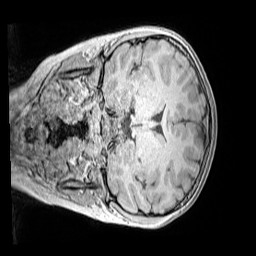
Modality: MP2RAGE
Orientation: coronal
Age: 9
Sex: female
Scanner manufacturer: siemens
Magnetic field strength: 3 T
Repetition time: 4 s
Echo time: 0.00299 s